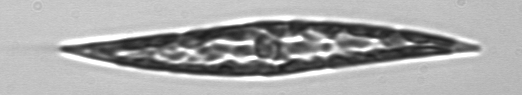
Label: Pleurosigma